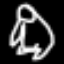
Label: frog